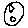
Label: moon